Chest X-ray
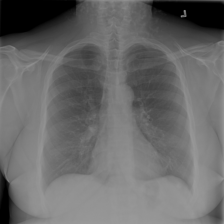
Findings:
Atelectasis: positive
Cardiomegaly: negative
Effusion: negative
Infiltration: negative
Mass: negative
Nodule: positive
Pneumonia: negative
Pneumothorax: negative
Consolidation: negative
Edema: negative
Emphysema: negative
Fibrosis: negative
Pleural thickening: negative
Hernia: negative